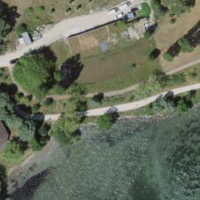
EUNIS habitat code: 54
Species observed at this site:
Cyanistes caeruleus
Lapsana communis
Andrena lagopus
Halictus scabiosae
Aesculus hippocastanum
Passer italiae
Apis mellifera